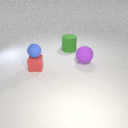
small blue rubber sphere above small red rubber cube